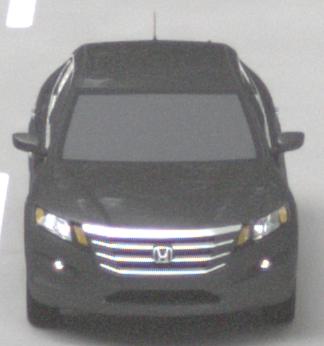
Make: Honda
Model: Crosstour
Detailed model: -
Model produced from: 2009
Model produced until: 2012
Doors: 4
Color: gray
Road condition: dry road
Daytime: morning or afternoon
Contrast: low contrast